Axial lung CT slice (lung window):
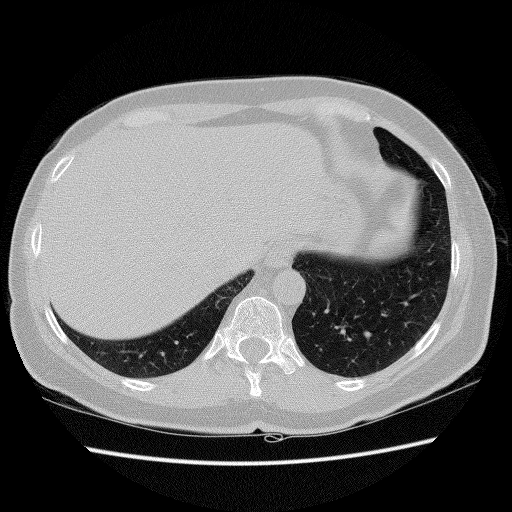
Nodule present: no